Question: I've got an organization page set up and running in GitHub and things seem to be working...but I'm a little confused. I'd like to actually understand the process since the <URL> refers to taking advantage of their CDN and DoS services, so bear with me.
Created CNAME file in repo with domain 'example.com'
Grabbed IP from 'dig example.github.io +nostats +nocomments +nocmd'
Entered IP from Step 2 into the 'A' record (see image below)
I decided to stop here and see where it got me, and to my surprise it seems to have done the trick. The 'example.github.io' domain correctly redirects to the 'example.com' domain and displays the content from the repo.
However I was informed that after the DNS props, you can 'dig example.com' and see the CNAME record pointing to 'example.github.io'. I do not see this, and I dislike thinking that I didn't set things up correctly. Any thoughts/comments/tips welcome, thanks!

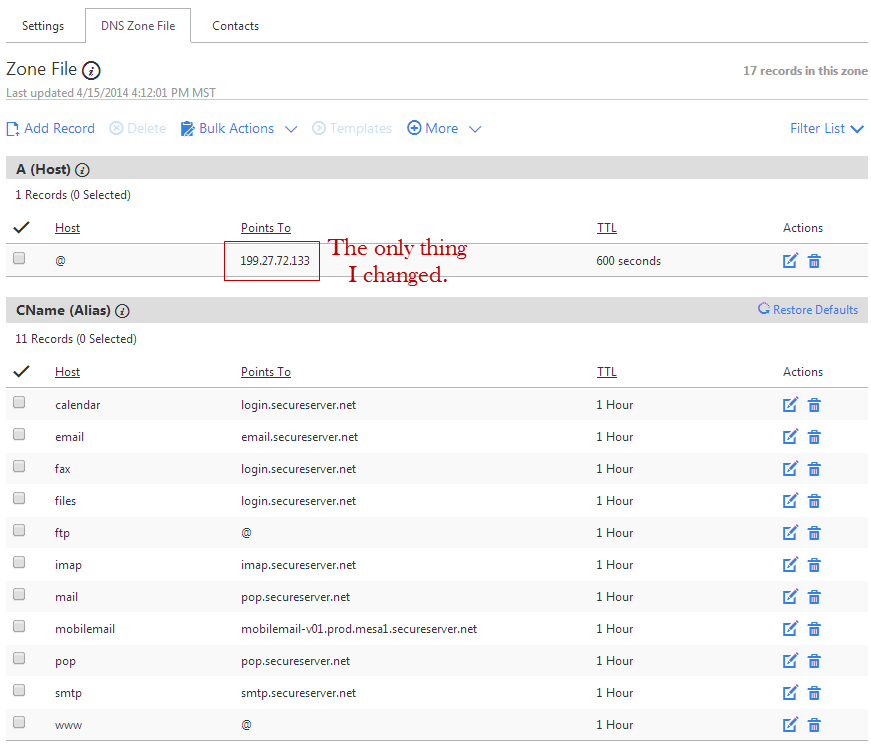
Answer: In order to take advantage of the CDN and DoS services provided by GitHub Pages, you'll need to set up a (eg 'www.example.com' or 'blog.example.com') instead of an ('example.com').
From the GitHub Help page you referenced:
> If you are using an apex domain (example.com) instead of a subdomain
(www.example.com) and your DNS provider does not support ALIAS
records, then your only option is to use A records for your DNS. This
will not give you the benefit of our Content Delivery Network.
Here's a setup (looks like you're using GoDaddy for DNS) that would work to get your Organization Pages working as desired:

This is actually for a <URL>.
If you want to get your Apex domain ('example.com') to redirect to the new subdomain ('www.example.com'), then you can point your Apex to your subdomain with <URL> like this:

With that setup, you'll get to take advantage of GitHub's CDN, which you may notice is provided through <URL> looks to 'dig':